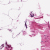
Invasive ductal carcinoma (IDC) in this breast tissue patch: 0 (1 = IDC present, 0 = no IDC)